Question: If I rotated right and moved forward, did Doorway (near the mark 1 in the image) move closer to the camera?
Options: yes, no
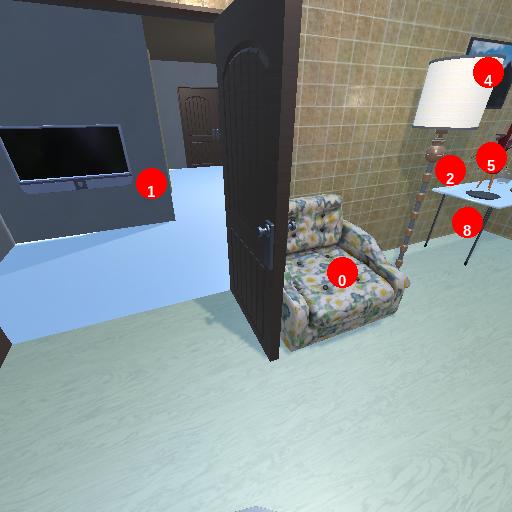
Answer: yes